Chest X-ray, AP view. Patient: 66 years old, sex F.
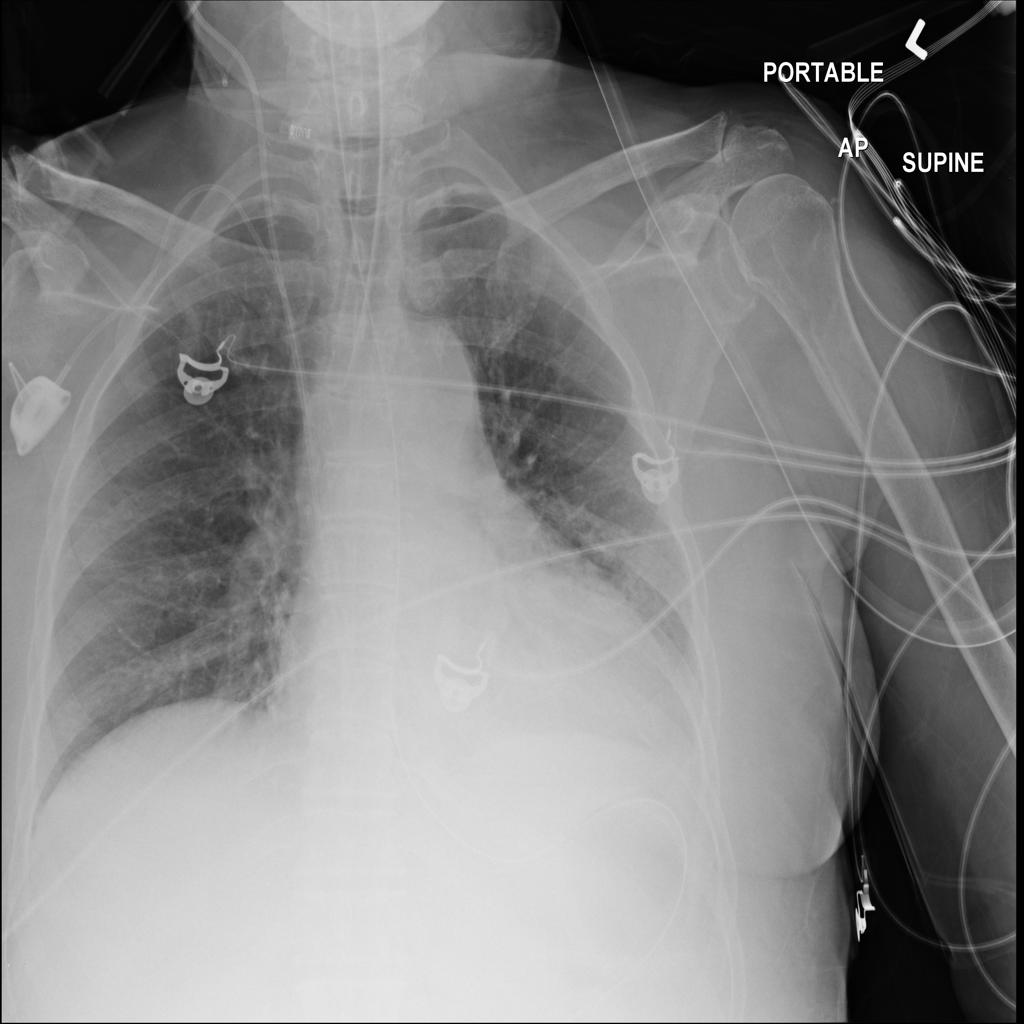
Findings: Atelectasis